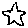
Label: star